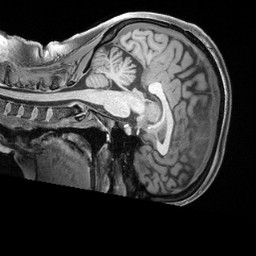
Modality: T1w
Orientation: sagittal
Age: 38
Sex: female
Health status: healthy
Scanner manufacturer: siemens
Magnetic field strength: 3 T
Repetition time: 2.4 s
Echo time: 0.00222 s